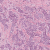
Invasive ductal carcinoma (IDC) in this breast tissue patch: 1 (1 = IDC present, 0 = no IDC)